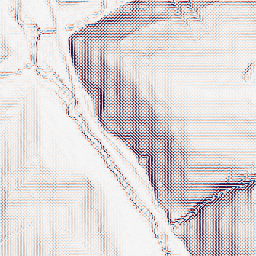
Category: wavelet
Decomposition family: wavelet_biorthogonal
Decomposition parameters: wavelet: bior1.3
level: 2
Upsampling method: bicubic
Upsampling parameters: scale: 8
Upsampling scale: 8